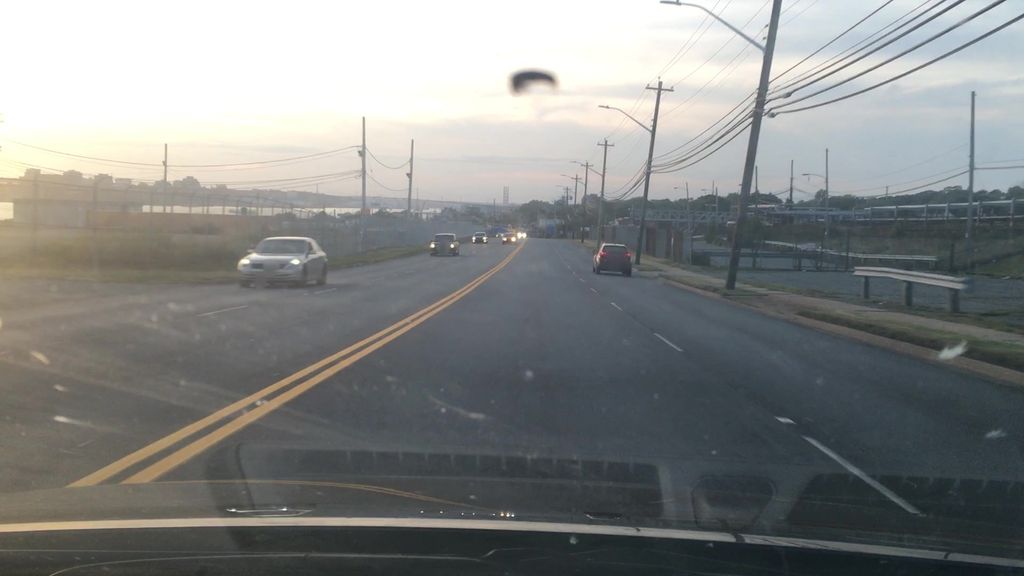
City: halifax